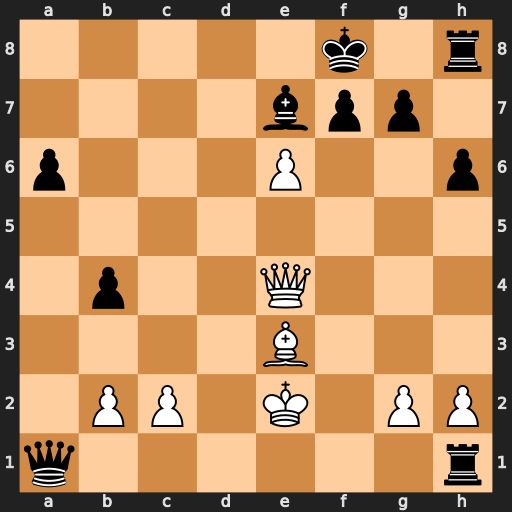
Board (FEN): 5k1r/4bpp1/p3P2p/8/1p2Q3/4B3/1PP1K1PP/q6r
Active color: w
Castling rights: -
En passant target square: -
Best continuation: Qa8+ Bd8 Qxd8#